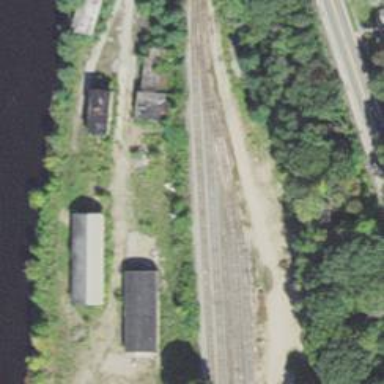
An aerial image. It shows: Abandoned railway.